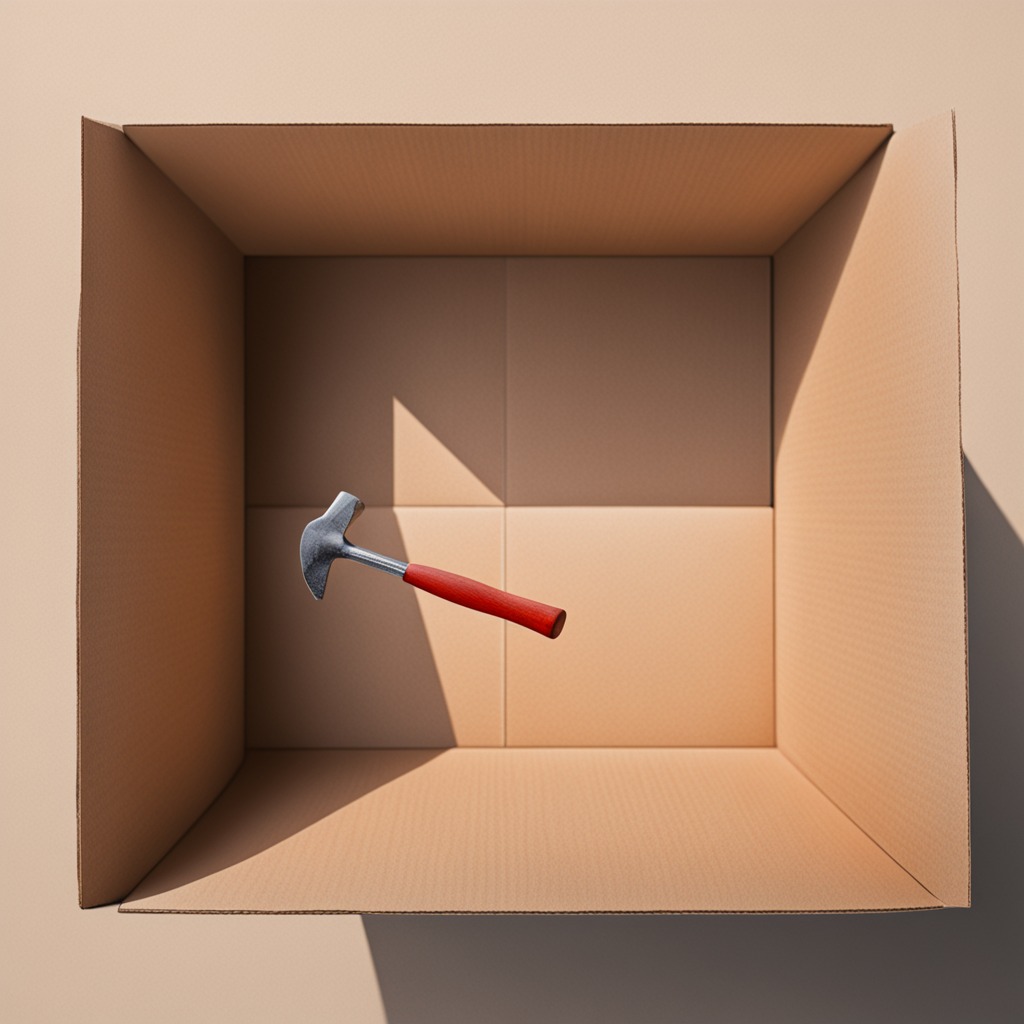
A hammer lying on a clean dry cardboard box surface in an outdoor workshop during daytime bright natural light soft shadows slightly creased but